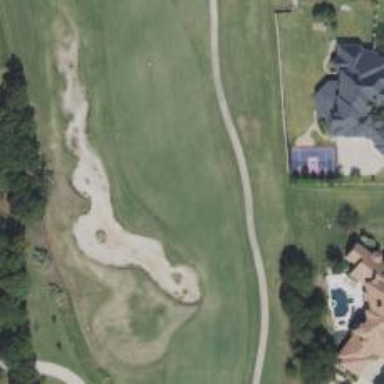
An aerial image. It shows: View of golf hole.